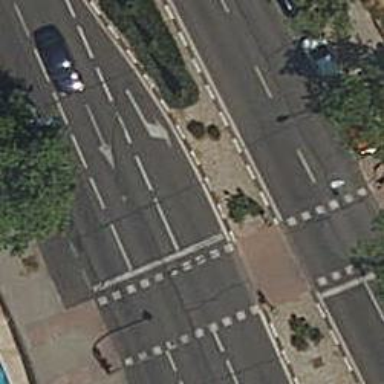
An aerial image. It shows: Pedestrian crossing with traffic signals.